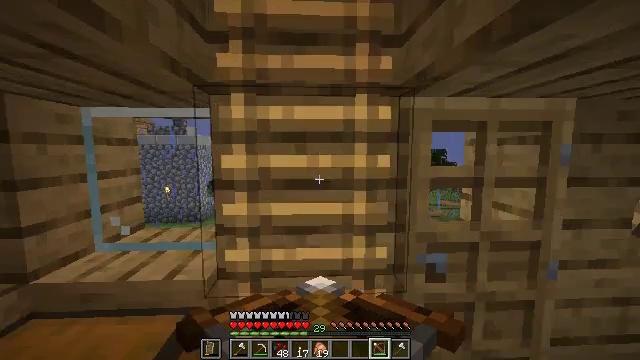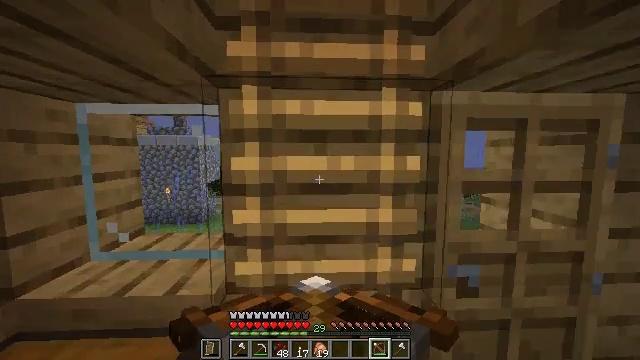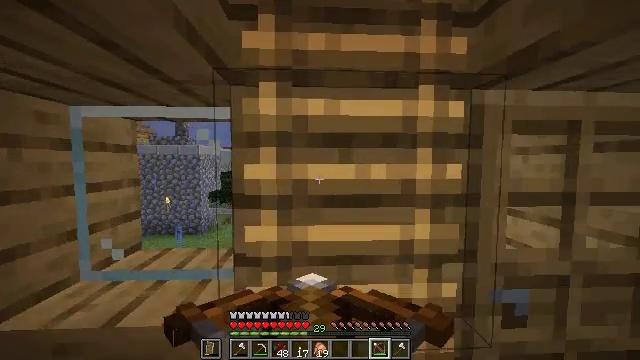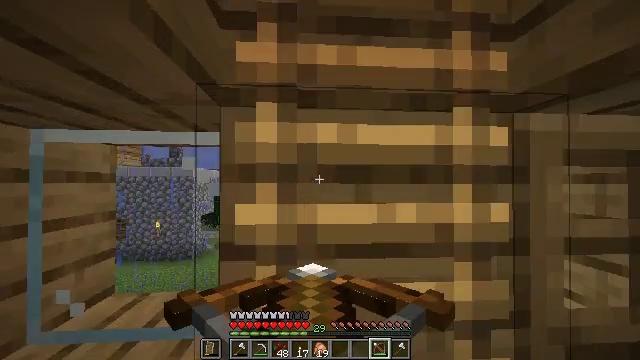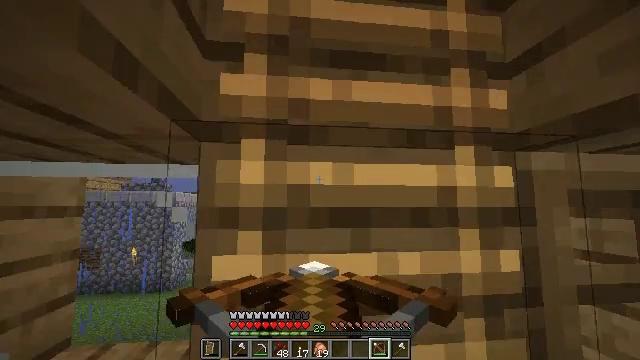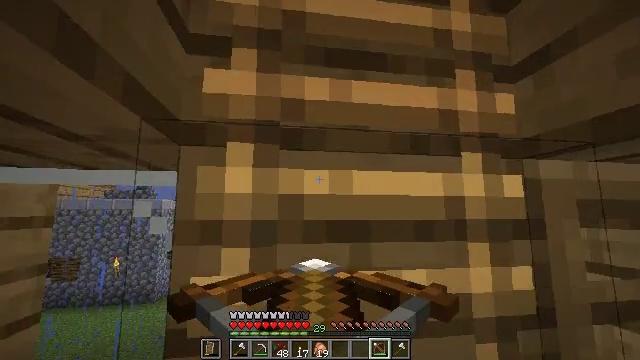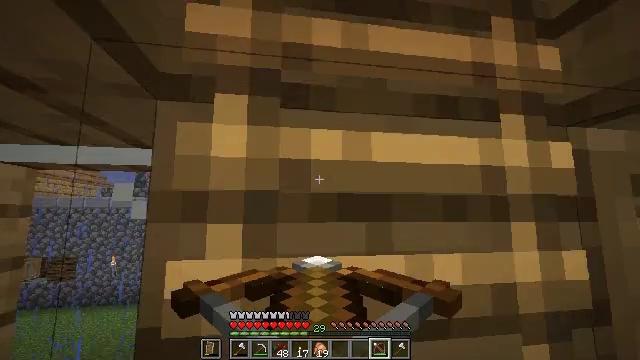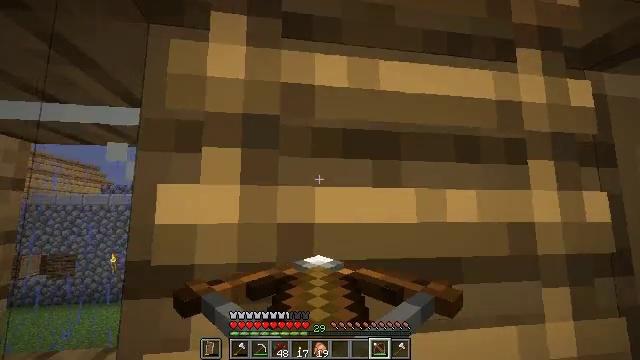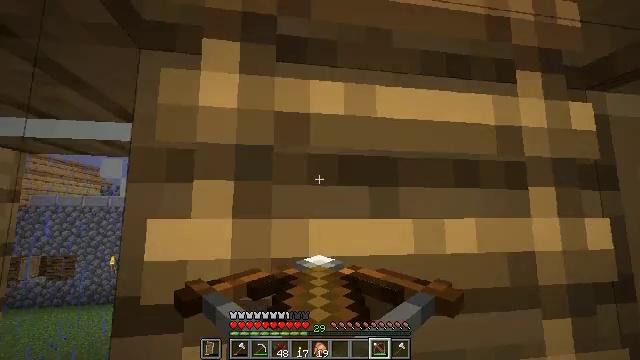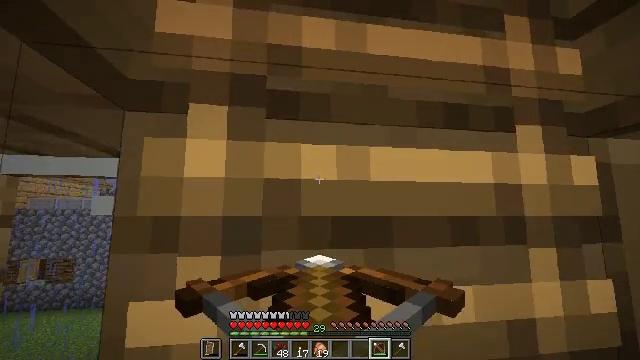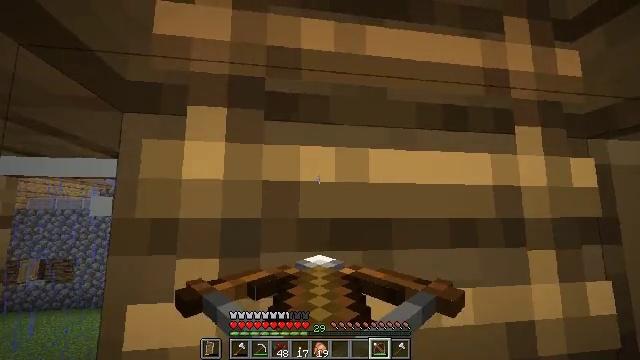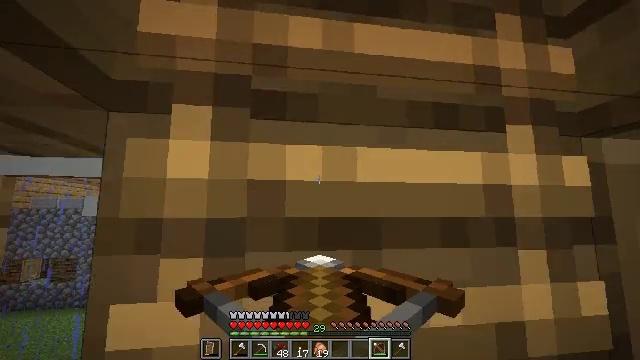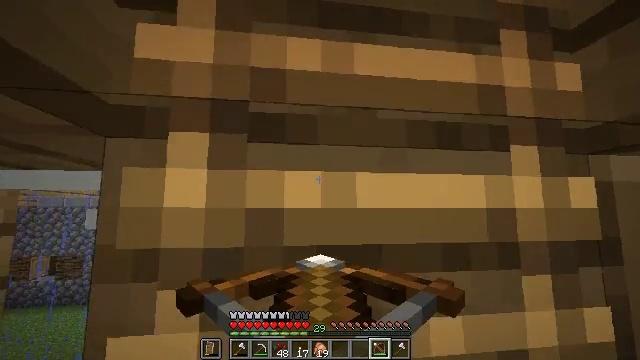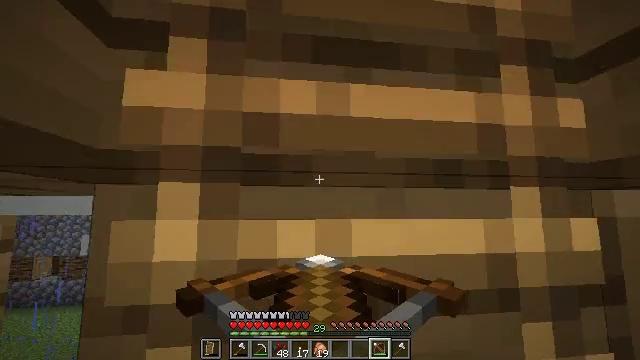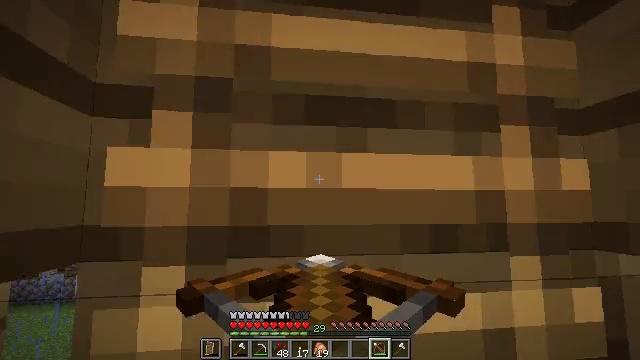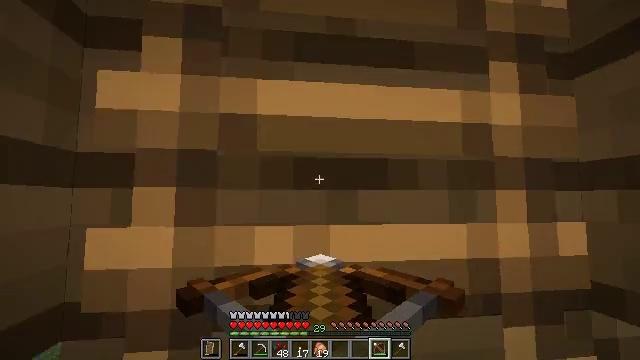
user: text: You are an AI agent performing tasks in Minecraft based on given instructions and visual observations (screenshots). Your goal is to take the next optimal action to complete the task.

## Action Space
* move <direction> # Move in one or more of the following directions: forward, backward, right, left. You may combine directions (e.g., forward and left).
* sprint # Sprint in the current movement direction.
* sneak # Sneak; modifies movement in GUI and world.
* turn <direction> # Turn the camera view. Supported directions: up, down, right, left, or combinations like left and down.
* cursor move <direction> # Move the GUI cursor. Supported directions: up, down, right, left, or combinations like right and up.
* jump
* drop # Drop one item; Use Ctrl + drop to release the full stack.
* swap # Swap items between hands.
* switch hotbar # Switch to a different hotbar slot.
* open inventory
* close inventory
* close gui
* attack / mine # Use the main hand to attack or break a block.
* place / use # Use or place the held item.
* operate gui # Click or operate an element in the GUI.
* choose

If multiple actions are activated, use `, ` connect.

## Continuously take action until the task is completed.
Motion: motion action
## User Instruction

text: Combine blaze powder and ender pearl to create an ender eye.
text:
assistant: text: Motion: move forward and move left
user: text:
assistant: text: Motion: move forward and move left, turn up
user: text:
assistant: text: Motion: move forward and move left, turn right and up
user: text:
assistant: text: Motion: move forward and move left, turn right and up
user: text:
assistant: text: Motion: move forward, turn right and up
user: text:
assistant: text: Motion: move forward
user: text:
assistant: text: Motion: move forward
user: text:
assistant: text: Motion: move forward
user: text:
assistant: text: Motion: move forward
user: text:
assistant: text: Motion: move forward
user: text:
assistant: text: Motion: move forward
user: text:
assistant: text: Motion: move forward
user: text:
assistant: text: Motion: move forward
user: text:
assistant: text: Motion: move forward
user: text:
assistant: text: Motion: move forward, turn down
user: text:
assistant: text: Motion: turn down
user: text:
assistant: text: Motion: turn right and down
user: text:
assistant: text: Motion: turn right and down
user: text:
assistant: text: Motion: turn right and down
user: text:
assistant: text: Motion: turn right and down
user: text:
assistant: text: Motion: turn right and down
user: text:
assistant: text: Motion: turn right and down
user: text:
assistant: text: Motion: turn right and up
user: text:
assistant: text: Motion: turn left and up
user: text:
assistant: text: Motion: no_op
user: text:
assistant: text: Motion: no_op
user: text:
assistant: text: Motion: no_op
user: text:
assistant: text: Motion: move right
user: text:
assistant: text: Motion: move right, turn right and up
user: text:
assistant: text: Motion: move forward and move right, turn right and up